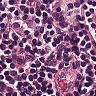
Metastatic tissue present: no